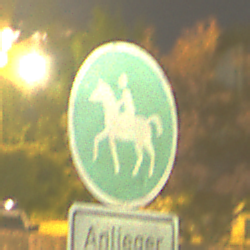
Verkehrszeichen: Reitweg
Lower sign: PersonengruppenFrei1
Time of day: Night
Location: Outdoor (Urban)
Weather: PartlyCloudy
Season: NotSpecified
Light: Artificial